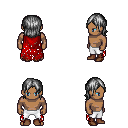
a pixel art fantasy rpg character, male body template, human, dark skin, red tattered cape, white pants, gray long bangs hairstyle, brown shoes, four views (front, back, left, right), 2x2 character sprite sheet, small pixel art, hard edges, no anti-aliasing